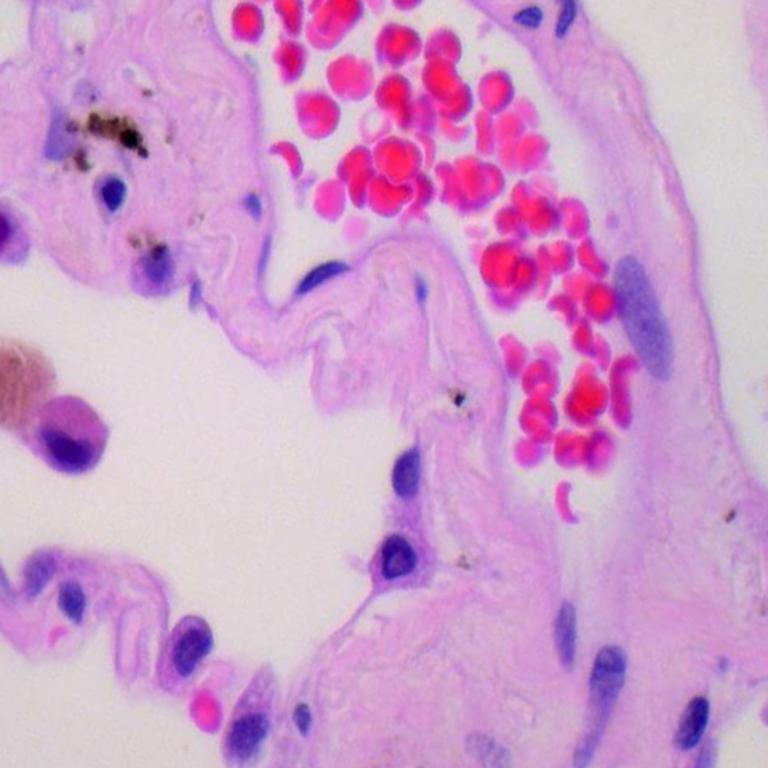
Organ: lung
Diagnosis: benign